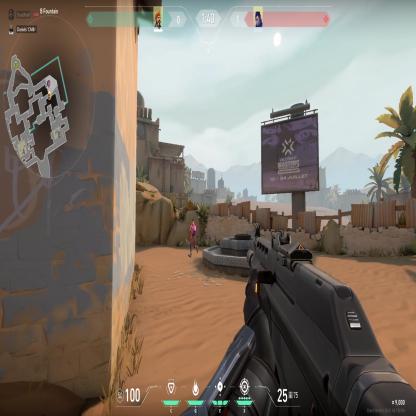
Label: enemy